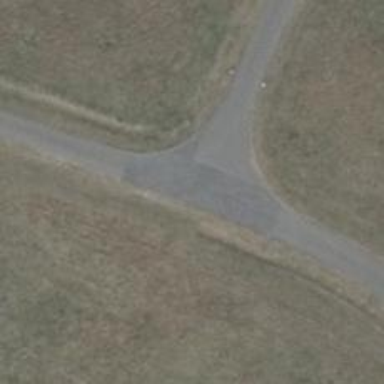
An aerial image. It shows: Asphalt driveway for service vehicles.